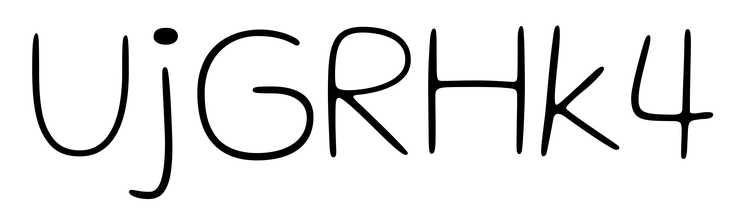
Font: Gluten_Thin